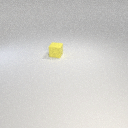
small yellow rubber cube